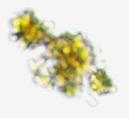
Label: Detritus